Question: I am creating a number of UIButton's programmatically with auto-layout:
'''
for (int i=0; i<buttonsArray.count; i++) {
UIButton *button = (UIButton*)[UIButton buttonWithType:UIButtonTypeRoundedRect];
[button setTitle:[NSString stringWithFormat:@" %@ ",titleString] forState:UIControlStateNormal];
[button sizeToFit];
button.translatesAutoresizingMaskIntoConstraints = NO;
button.tag =i;
[view addSubview:button];
// check if first button or button would exceed maxWidth
if ((i == 0) || (runningWidth + button.frame.size.width > maxWidth)) {
// wrap around into next line
runningWidth = button.frame.size.width;
if (i== 0) {
// first button (top left)
// horizontal position: same as previous leftmost button (on line above)
NSLayoutConstraint *horizontalConstraint = [NSLayoutConstraint constraintWithItem:button
attribute:NSLayoutAttributeLeft
relatedBy:NSLayoutRelationEqual
toItem:reuseView
attribute:NSLayoutAttributeLeft
multiplier:1.0f
constant:5];
[reuseView addConstraint:horizontalConstraint];
// vertical position:
NSLayoutConstraint *verticalConstraint = [NSLayoutConstraint constraintWithItem:button
attribute:NSLayoutAttributeTop
relatedBy:NSLayoutRelationEqual
toItem:reuseView
attribute:NSLayoutAttributeLeft
multiplier:1.0f
constant:5];
[reuseView addConstraint:verticalConstraint];
} else {
// put it in new line
UIButton *previousLeftmostButton = [buttons objectAtIndex:indexOfLeftmostButtonOnCurrentLine];
// horizontal position: same as previous leftmost button (on line above)
NSLayoutConstraint *horizontalConstraint = [NSLayoutConstraint constraintWithItem:button attribute:NSLayoutAttributeLeft relatedBy:NSLayoutRelationEqual toItem:previousLeftmostButton attribute:NSLayoutAttributeLeft multiplier:1.0f constant:0.0f];
[reuseView addConstraint:horizontalConstraint];
// vertical position:
NSLayoutConstraint *verticalConstraint = [NSLayoutConstraint constraintWithItem:button attribute:NSLayoutAttributeTop relatedBy:NSLayoutRelationEqual toItem:previousLeftmostButton attribute:NSLayoutAttributeBottom multiplier:1.0f constant:verticalSpaceBetweenButtons];
[reuseView addConstraint:verticalConstraint];
indexOfLeftmostButtonOnCurrentLine = i;
}
} else {
// put it right from previous buttom
runningWidth += button.frame.size.width + horizontalSpaceBetweenButtons;
UIButton *previousButton = [buttons objectAtIndex:(i-1)];
// horizontal position: right from previous button
NSLayoutConstraint *horizontalConstraint = [NSLayoutConstraint constraintWithItem:button attribute:NSLayoutAttributeLeft relatedBy:NSLayoutRelationEqual toItem:previousButton attribute:NSLayoutAttributeRight multiplier:1.0f constant:horizontalSpaceBetweenButtons];
[reuseView addConstraint:horizontalConstraint];
// vertical position same as previous button
NSLayoutConstraint *verticalConstraint = [NSLayoutConstraint constraintWithItem:button attribute:NSLayoutAttributeTop relatedBy:NSLayoutRelationEqual toItem:previousButton attribute:NSLayoutAttributeTop multiplier:1.0f constant:0.0f];
[reuseView addConstraint:verticalConstraint];
}
[buttons addObject:button];
}
'''
So I am getting a interface like this:

However, I need align the buttons horizontally in the center of the view?
Any idea how to make this??
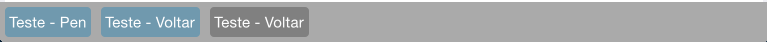
Answer: The easiest way is to put this into a container UIView and centre the view within its container.
Apples documentation also suggests an alternative of creating two views one before the first and one at the end and make these view's width to be equal. I find this to be a bit more effor t in most cases.